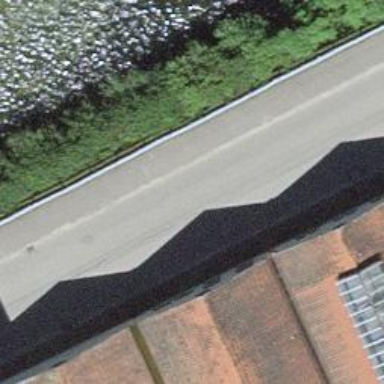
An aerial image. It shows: Secondary road with asphalt surface.